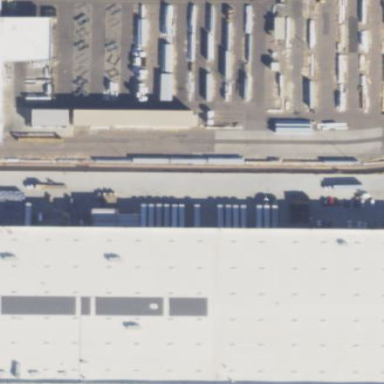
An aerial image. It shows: Warehouse building.